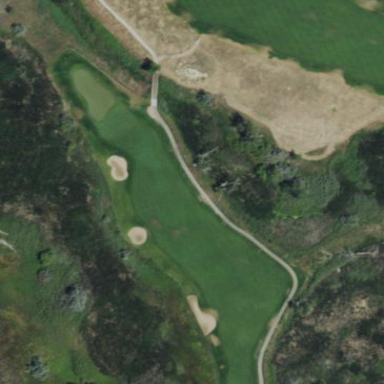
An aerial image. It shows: Rough grassy area used for golf.